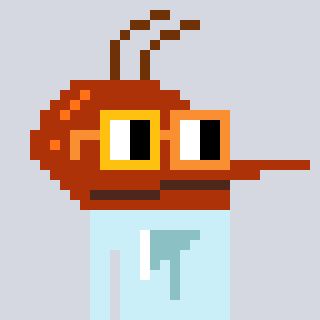
a pixel art character with square yellow and orange glasses, a mosquito-shaped head and a cold-colored body on a cool background